Question: Here is the result of my code.

'''
from tkinter import *
from tkinter import ttk
import matplotlib
matplotlib.use("TkAgg")
from matplotlib.backends.backend_tkagg import FigureCanvasTkAgg
from matplotlib.figure import Figure
'''
I got a problem when I want to plot 4 graphs with the 'subplot(2,2,x)' look a the code.
'''
#Canvas 1
self.f = Figure(figsize=(5,4), dpi=100)
self.k = self.f.add_subplot(2, 2, 1)
self.k.plot([1,2,3,4,5],[6,7,8,9,0])
self.plot = FigureCanvasTkAgg(self.f, self.root)
self.plot.show()
self.plot.get_tk_widget().place(x=40,y=250)
# Canvas 2
self.f1 = Figure(figsize=(5,4), dpi=100)
self.k1 = self.f.add_subplot(2, 2, 2)
self.k1.plot([0,9,0,9,0],[6,7,8,9,0])
# Canvas 3
self.f2 = Figure(figsize=(5,4), dpi=100)
self.k2 = self.f2.add_subplot(2, 2, 3)
self.k2.plot([1,2,3,4,5],[0,9,0,9,0])
# Canvas 4
self.f3 = Figure(figsize=(5,4), dpi=100)
self.k3 = self.f3.add_subplot(2, 2, 4)
self.k3.plot([1,2,3,4,5],[0,9,0,9,0])
'''
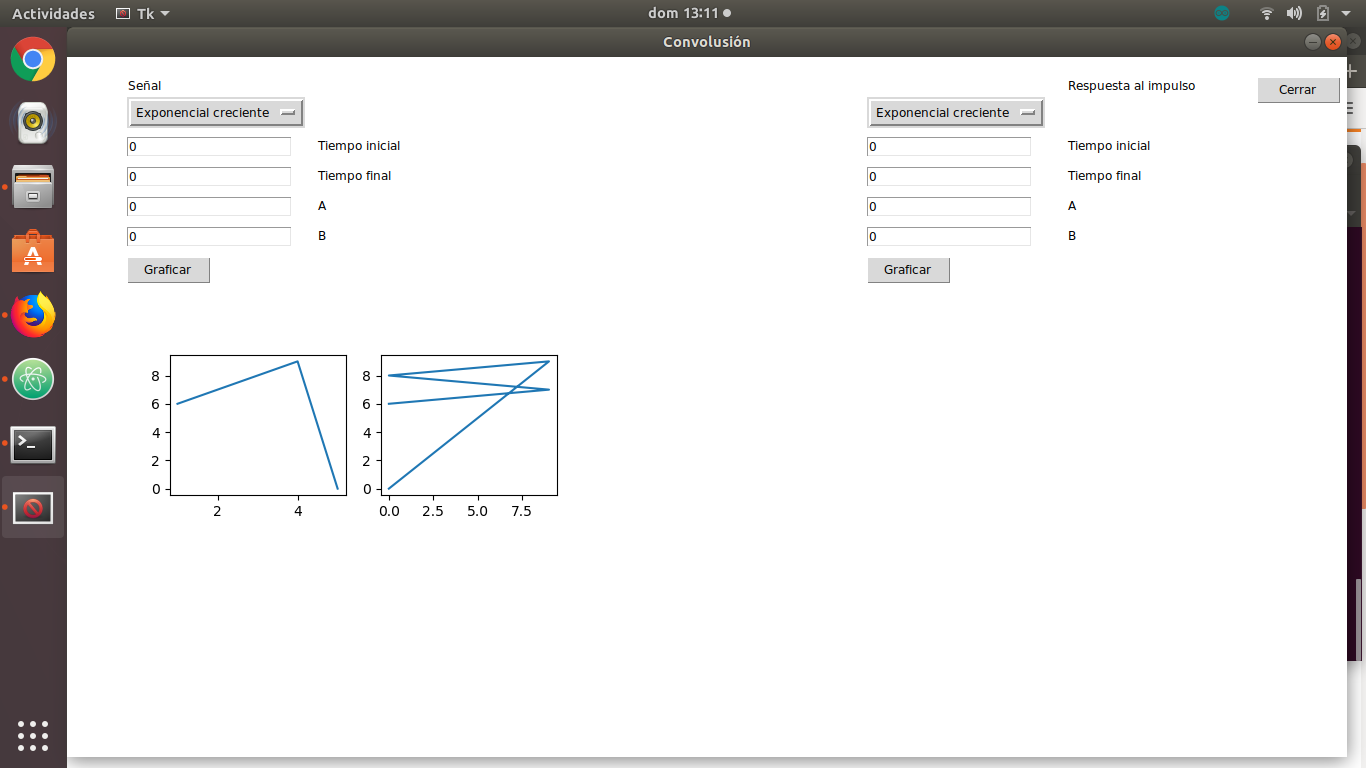
Answer: The second canvas is being added to the first figure 'f', that is why it is shown. It doesn't really make much sense to use subplots if each of them has its own figure.
The problem should be solved adding all the subplots to 'self.f'.